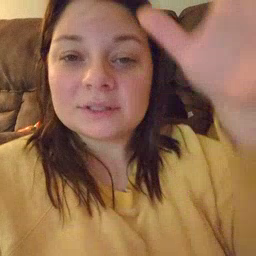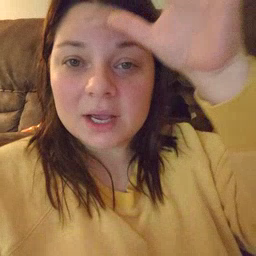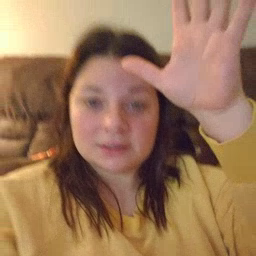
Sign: dad